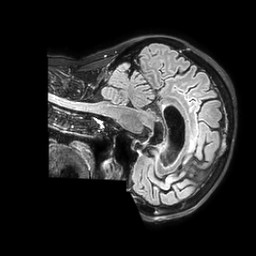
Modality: FLAIR
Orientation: sagittal
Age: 72
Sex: female
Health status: ill
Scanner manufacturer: philips
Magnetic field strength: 3 T
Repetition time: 4.8 s
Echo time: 0.34 s